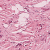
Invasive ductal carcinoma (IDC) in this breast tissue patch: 1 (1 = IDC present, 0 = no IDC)